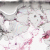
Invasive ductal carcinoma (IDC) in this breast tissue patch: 0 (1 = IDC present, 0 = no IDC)